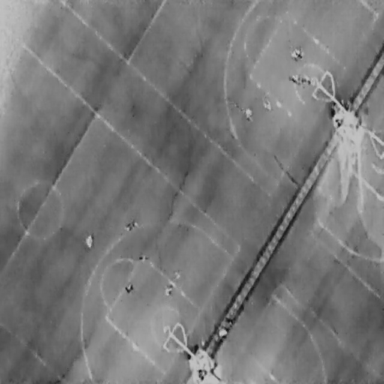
There are 13 People in the infrared image.